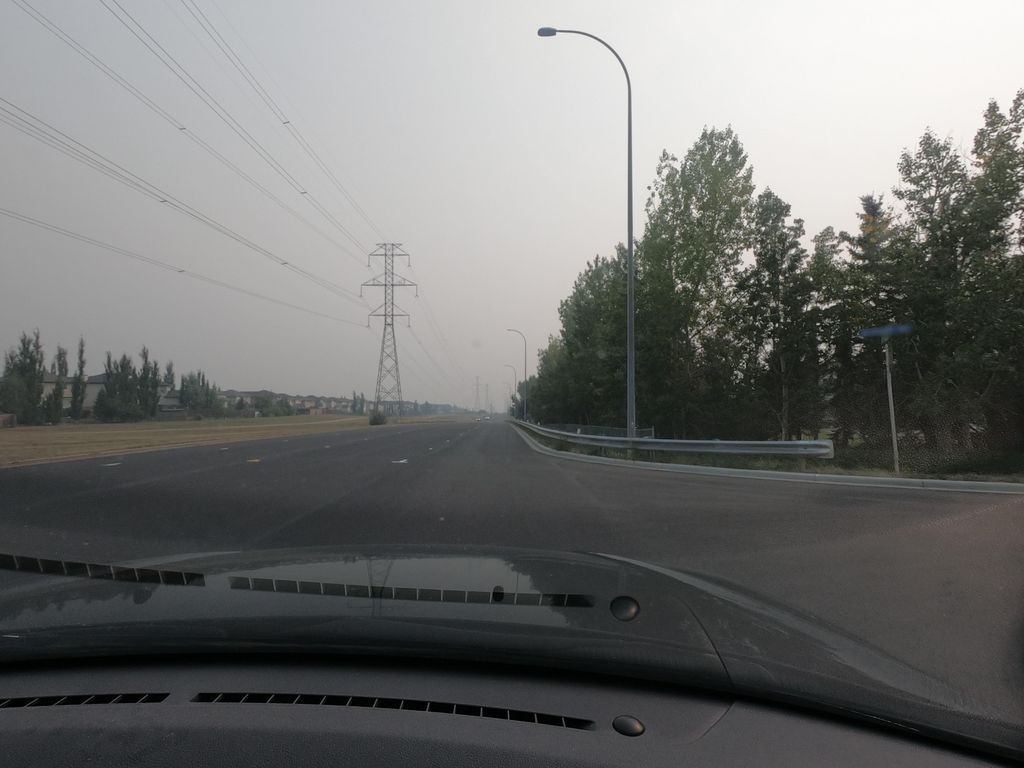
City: calgary